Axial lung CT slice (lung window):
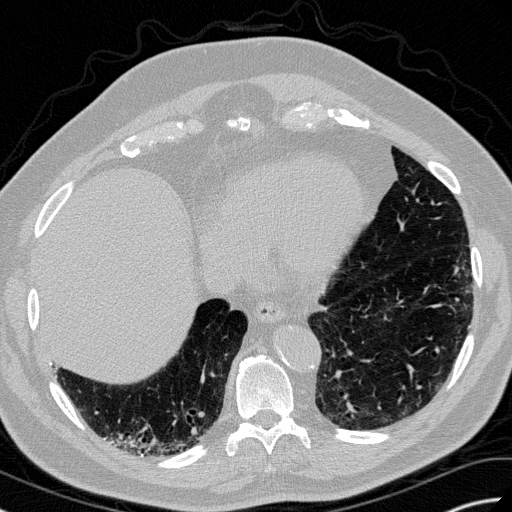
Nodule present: no